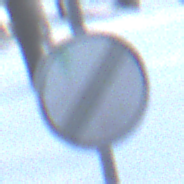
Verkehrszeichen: EndeSaemtlicherBegrenzungen
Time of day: MorningAfternoon
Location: Outdoor (Nature)
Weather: Clear
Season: Winter
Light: Natural